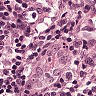
Metastatic tissue present: no